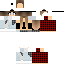
A female human skin with medium skin, wearing brown long hair dressed in a red hoodie and red pants, featuring a closed mouth.